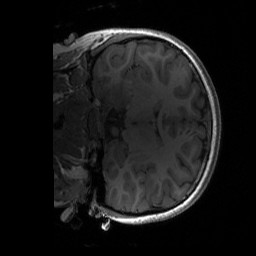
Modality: T1w
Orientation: coronal
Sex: male
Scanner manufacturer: siemens
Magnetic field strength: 3 T
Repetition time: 1.9 s
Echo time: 0.00243 s